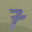
Label: 7